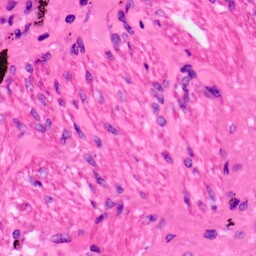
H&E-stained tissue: Lung